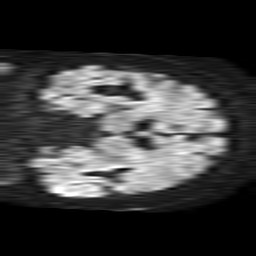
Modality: TRACE
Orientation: coronal
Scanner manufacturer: philips
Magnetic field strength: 1.5 T
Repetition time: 4.6 s
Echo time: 0.08517 s